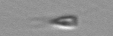
Label: Calciopappus